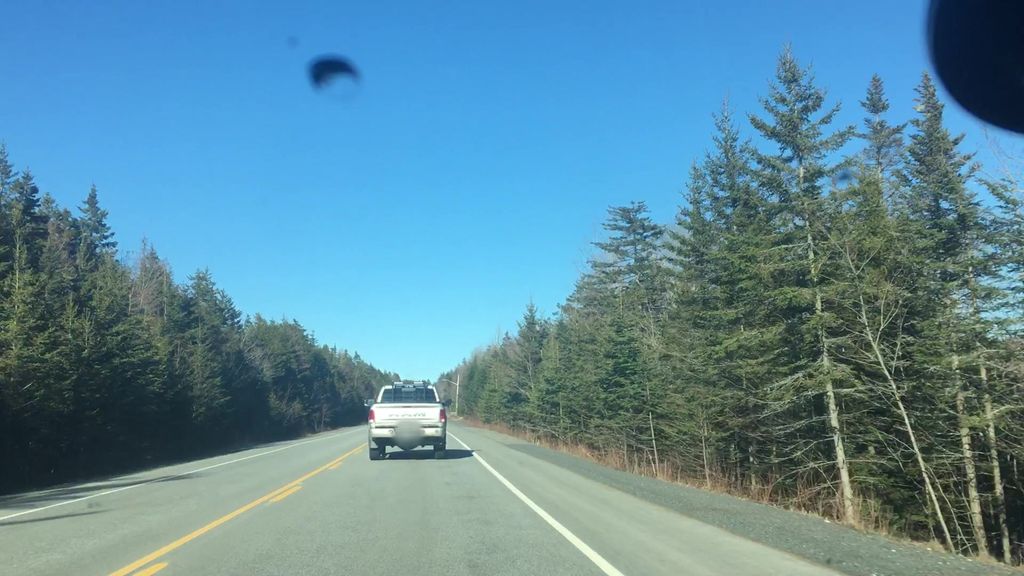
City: halifax